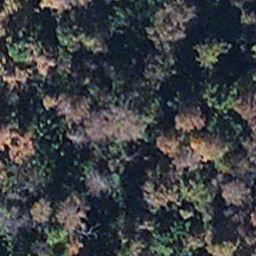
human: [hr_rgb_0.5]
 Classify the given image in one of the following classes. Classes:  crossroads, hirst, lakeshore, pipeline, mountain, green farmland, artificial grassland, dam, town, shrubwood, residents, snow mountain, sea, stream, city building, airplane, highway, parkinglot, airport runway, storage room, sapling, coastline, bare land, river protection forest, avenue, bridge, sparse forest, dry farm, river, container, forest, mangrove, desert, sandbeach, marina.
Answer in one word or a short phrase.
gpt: mangrove